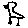
Label: bird